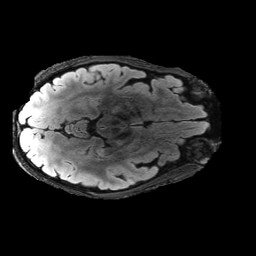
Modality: FLAIR
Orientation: axial
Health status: ill
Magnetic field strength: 3 T